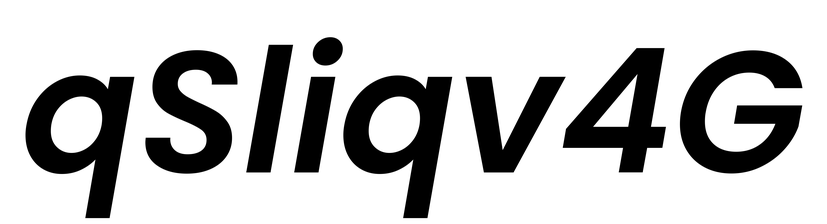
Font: Poppins-SemiBoldItalic